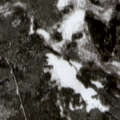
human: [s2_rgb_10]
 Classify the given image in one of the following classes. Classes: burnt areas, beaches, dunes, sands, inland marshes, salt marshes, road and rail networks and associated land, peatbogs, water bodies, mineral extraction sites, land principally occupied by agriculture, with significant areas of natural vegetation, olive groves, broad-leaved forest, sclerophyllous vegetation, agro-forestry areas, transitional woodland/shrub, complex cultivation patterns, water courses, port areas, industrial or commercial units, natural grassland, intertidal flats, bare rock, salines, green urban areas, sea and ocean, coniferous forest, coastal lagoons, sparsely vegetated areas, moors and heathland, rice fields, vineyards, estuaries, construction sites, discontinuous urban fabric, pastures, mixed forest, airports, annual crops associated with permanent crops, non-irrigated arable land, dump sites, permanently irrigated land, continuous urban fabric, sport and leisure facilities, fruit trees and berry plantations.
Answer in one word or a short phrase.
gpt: coniferous forest, mixed forest